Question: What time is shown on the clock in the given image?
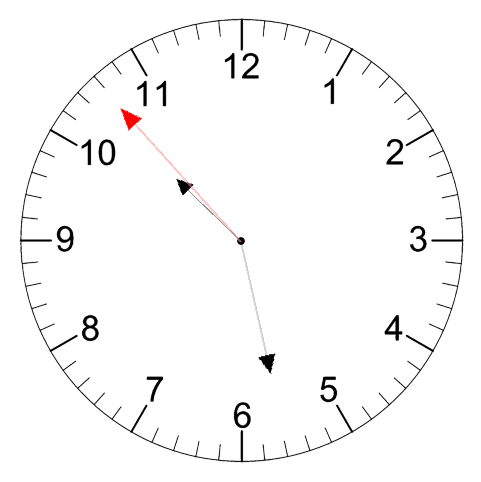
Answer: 10:27:53